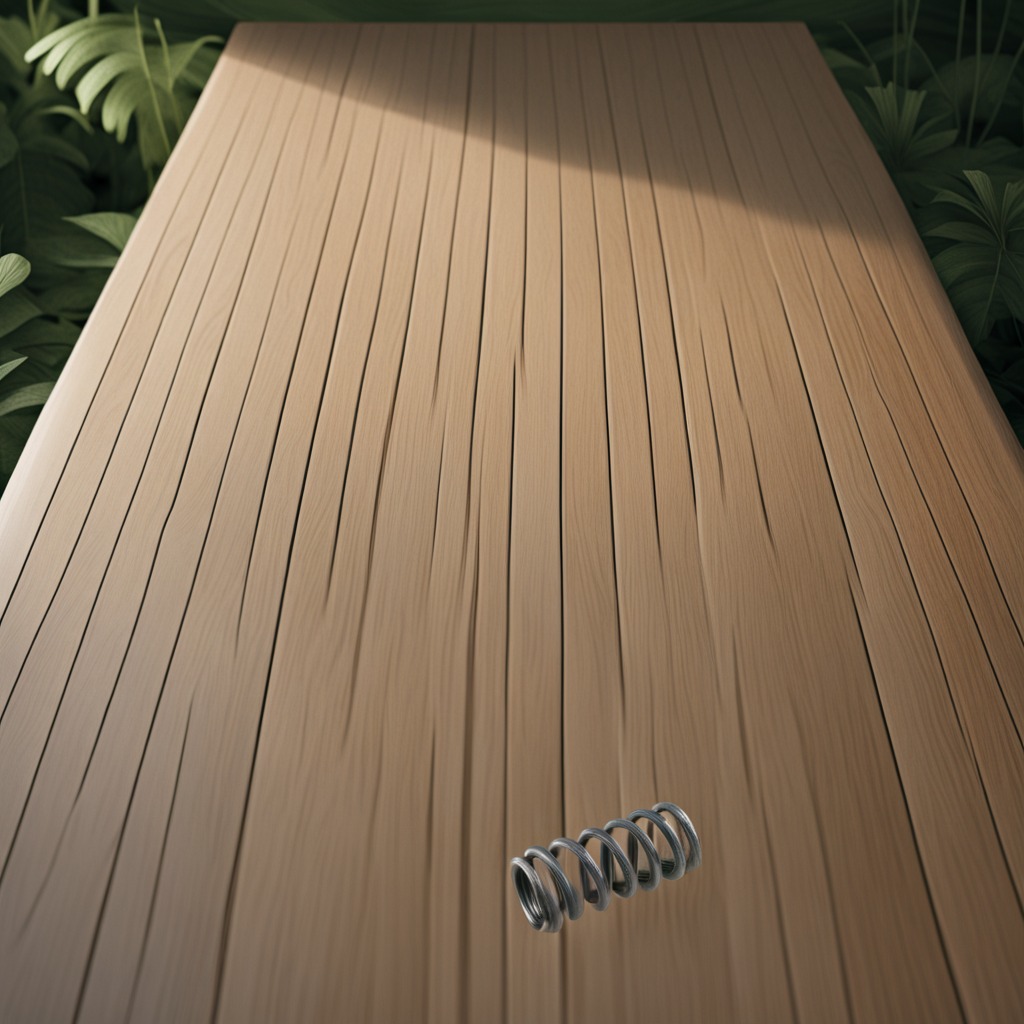
A coiled metal spring lies on the wooden table.